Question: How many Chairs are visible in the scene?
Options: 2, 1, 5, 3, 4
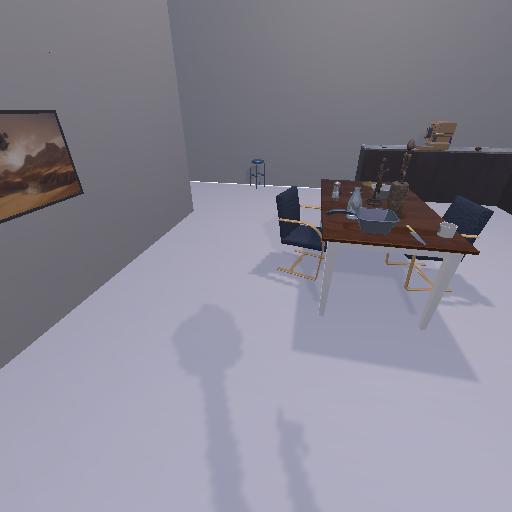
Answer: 2